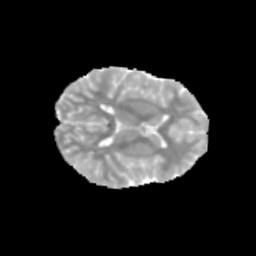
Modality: MD
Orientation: axial
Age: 11
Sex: female
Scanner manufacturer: siemens
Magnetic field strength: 3 T
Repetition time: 3.8 s
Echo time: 0.07 s